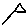
Label: triangle